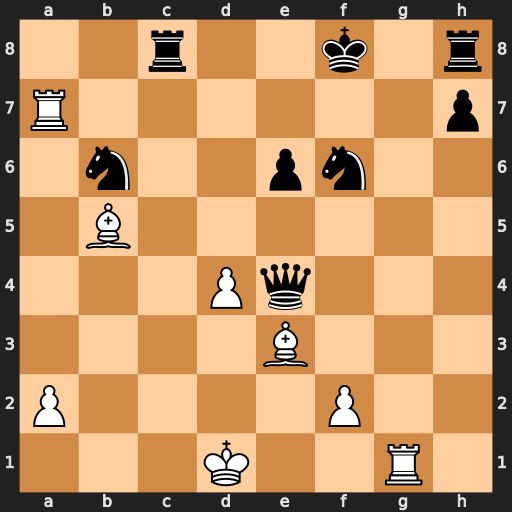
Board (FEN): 2r2k1r/R6p/1n2pn2/1B6/3Pq3/4B3/P4P2/3K2R1
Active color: w
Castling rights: -
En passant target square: -
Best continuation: Bh6#